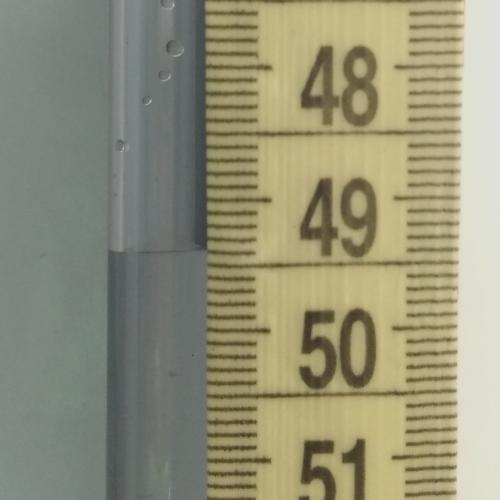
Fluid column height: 49.4 cm